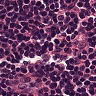
Metastatic tissue present: no